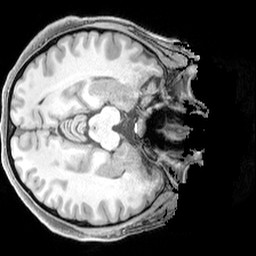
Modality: T1w
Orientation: axial